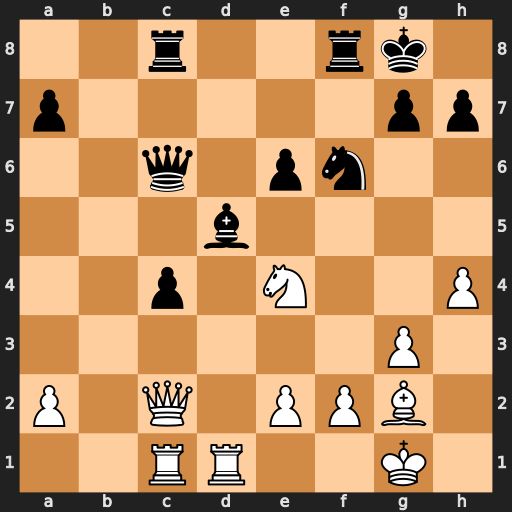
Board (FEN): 2r2rk1/p5pp/2q1pn2/3b4/2p1N2P/6P1/P1Q1PPB1/2RR2K1
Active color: w
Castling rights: -
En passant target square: -
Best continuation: Nxf6+ Rxf6 e4